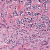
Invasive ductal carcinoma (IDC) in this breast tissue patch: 1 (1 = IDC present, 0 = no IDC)